Question: I'm a little stuck floating my tables.. I keep ending up with a gap between two tables which I'd like to remove. Could anyone explain how I can remove the gaps between the two vertical tables?
Here is an example of what I'm seeing and what isn't correct (The gaps):

HTML:
'''
<head>
<meta charset="UTF-8" />
<link href="css/main.css" type="text/css" rel="stylesheet">
</head>
<body>
<table class="spec-table">
<tbody>
<tr class="spec-name">
<td>Technical details</td>
</tr>
<tr class="spec-features">
<td class="spec-features-name">TV tuner integrated</td>
<td class="spec-features-value">N</td>
<tr>
<tr class="spec-features">
<td class="spec-features-name">Cooling type</td>
<td class="spec-features-value">active</td>
<tr>
<tr class="spec-features">
<td class="spec-features-name">Form factor</td>
<td class="spec-features-value">ATX</td>
<tr>
<tr class="spec-features">
<td class="spec-features-name">Number of processors installed</td>
<td class="spec-features-value">1</td>
<tr>
<tr class="spec-features">
<td class="spec-features-name">Fill rate</td>
<td class="spec-features-value">28.8 billion texels/sec</td>
<tr>
<tr class="spec-features">
<td class="spec-features-name">Graphics adapter family</td>
<td class="spec-features-value">NVIDIA</td>
<tr>
<tr class="spec-features">
<td class="spec-features-name">Maximum operating temperature</td>
<td class="spec-features-value">98 degC</td>
<tr>
</tbody>
</table>
<table class="spec-table">
<tbody>
<tr class="spec-name">
<td>Processor</td>
</tr>
<tr class="spec-features">
<td class="spec-features-name">Graphics processor</td>
<td class="spec-features-value">GeForce GT 640</td>
<tr>
<tr class="spec-features">
<td class="spec-features-name">Maximum resolution</td>
<td class="spec-features-value">2560 x 1600 pixels</td>
<tr>
<tr class="spec-features">
<td class="spec-features-name">Graphics processor family</td>
<td class="spec-features-value">NVIDIA</td>
<tr>
<tr class="spec-features">
<td class="spec-features-name">Processor clock speed</td>
<td class="spec-features-value">901 MHz</td>
<tr>
<tr class="spec-features">
<td class="spec-features-name">Shader clock</td>
<td class="spec-features-value">1802 MHz</td>
<tr>
<tr class="spec-features">
<td class="spec-features-name">Graphics adapter RAMDAC</td>
<td class="spec-features-value">400 MHz</td>
<tr>
<tr class="spec-features">
<td class="spec-features-name">Parallel processing technology support</td>
<td class="spec-features-value">N</td>
<tr>
<tr class="spec-features">
<td class="spec-features-name">Maximum analog resolution</td>
<td class="spec-features-value">2048 x 1536 pixels</td>
<tr>
<tr class="spec-features">
<td class="spec-features-name">Maximum digital resolution</td>
<td class="spec-features-value">2560 x 1600 pixels</td>
<tr>
<tr class="spec-features">
<td class="spec-features-name">Stream processors</td>
<td class="spec-features-value">384</td>
<tr>
</tbody>
</table>
<table class="spec-table">
<tbody>
<tr class="spec-name">
<td>Memory</td>
</tr>
<tr class="spec-features">
<td class="spec-features-name">Discrete graphics adapter memory</td>
<td class="spec-features-value">2048 MB</td>
<tr>
<tr class="spec-features">
<td class="spec-features-name">Graphics adapter memory type</td>
<td class="spec-features-value">DDR3-SDRAM</td>
<tr>
<tr class="spec-features">
<td class="spec-features-name">Memory bus</td>
<td class="spec-features-value">128 bit</td>
<tr>
<tr class="spec-features">
<td class="spec-features-name">Memory clock speed</td>
<td class="spec-features-value">1782 MHz</td>
<tr>
<tr class="spec-features">
<td class="spec-features-name">Memory bandwidth (max)</td>
<td class="spec-features-value">28.5 GB/s</td>
<tr>
</tbody>
</table>
<table class="spec-table">
<tbody>
<tr class="spec-name">
<td>System requirements</td>
</tr>
<tr class="spec-features">
<td class="spec-features-name">Mac compatibility</td>
<td class="spec-features-value">N</td>
<tr>
<tr class="spec-features">
<td class="spec-features-name">Minimum system power supply</td>
<td class="spec-features-value">350 W</td>
<tr>
</tbody>
</table>
<table class="spec-table">
<tbody>
<tr class="spec-name">
<td>Ports & interfaces</td>
</tr>
<tr class="spec-features">
<td class="spec-features-name">Interface type</td>
<td class="spec-features-value">PCI Express 3.0</td>
<tr>
<tr class="spec-features">
<td class="spec-features-name">DVI-D ports quantity</td>
<td class="spec-features-value">2</td>
<tr>
<tr class="spec-features">
<td class="spec-features-name">VGA (D-Sub) ports quantity</td>
<td class="spec-features-value">1</td>
<tr>
<tr class="spec-features">
<td class="spec-features-name">DVI port</td>
<td class="spec-features-value">2</td>
<tr>
<tr class="spec-features">
<td class="spec-features-name">HDMI ports quantity</td>
<td class="spec-features-value">1</td>
<tr>
</tbody>
</table>
<table class="spec-table">
<tbody>
<tr class="spec-name">
<td>Weight & dimensions</td>
</tr>
<tr class="spec-features">
<td class="spec-features-name">Number of slots</td>
<td class="spec-features-value">2</td>
<tr>
</tbody>
</table>
<table class="spec-table">
<tbody>
<tr class="spec-name">
<td>Video</td>
</tr>
<tr class="spec-features">
<td class="spec-features-name">PhysX</td>
<td class="spec-features-value">Yes</td>
<tr>
<tr class="spec-features">
<td class="spec-features-name">CUDA</td>
<td class="spec-features-value">Yes</td>
<tr>
<tr class="spec-features">
<td class="spec-features-name">DirectX version</td>
<td class="spec-features-value">11</td>
<tr>
<tr class="spec-features">
<td class="spec-features-name">Shader model version</td>
<td class="spec-features-value">5.0</td>
<tr>
<tr class="spec-features">
<td class="spec-features-name">OpenGL version</td>
<td class="spec-features-value">4.2</td>
<tr>
<tr class="spec-features">
<td class="spec-features-name">HDMI</td>
<td class="spec-features-value">Yes</td>
<tr>
<tr class="spec-features">
<td class="spec-features-name">HDMI version</td>
<td class="spec-features-value">1.4a</td>
<tr>
<tr class="spec-features">
<td class="spec-features-name">Full HD</td>
<td class="spec-features-value">Yes</td>
<tr>
<tr class="spec-features">
<td class="spec-features-name">Dual Link DVI</td>
<td class="spec-features-value">Yes</td>
<tr>
<tr class="spec-features">
<td class="spec-features-name">HDCP</td>
<td class="spec-features-value">Yes</td>
<tr>
<tr class="spec-features">
<td class="spec-features-name">CUDA cores</td>
<td class="spec-features-value">384</td>
<tr>
<tr class="spec-features">
<td class="spec-features-name">3D Vision</td>
<td class="spec-features-value">Y</td>
<tr>
</tbody>
</table>
<table class="spec-table">
<tbody>
<tr class="spec-name">
<td>Operating system/software</td>
</tr>
<tr class="spec-features">
<td class="spec-features-name">Windows operating systems supported</td>
<td class="spec-features-value">Yes</td>
<tr>
<tr class="spec-features">
<td class="spec-features-name">Mac operating systems supported</td>
<td class="spec-features-value">N</td>
<tr>
<tr class="spec-features">
<td class="spec-features-name">Linux operating systems supported</td>
<td class="spec-features-value">Yes</td>
<tr>
</tbody>
</table>
<table class="spec-table">
<tbody>
<tr class="spec-name">
<td>Packaging content</td>
</tr>
<tr class="spec-features">
<td class="spec-features-name">User guide</td>
<td class="spec-features-value">Yes</td>
<tr>
</tbody>
</table>
</body>
</html>
'''
CSS:
'''
* {
font-family: Helvetica;
}
body {
width: 700px;
}
.spec-table {
font-size: 11px;
width: 330px;
float: left;
}
.spec-table .spec-name {
font-weight: bold;
color: #373333;
padding-bottom: 20px;
}
.spec-table > tbody > .spec-features {
color: #4B4B4B;
width: 60%;
}
.spec-table .spec-features-name {
padding-left: 10px;
background: #eee;
height: 15px;
}
.spec-table .spec-features-value {
padding-left: 10px;
}
tr > td:first-child {
width: 200px;
}
'''
Here is a jsfiddle with my code in it: <URL>
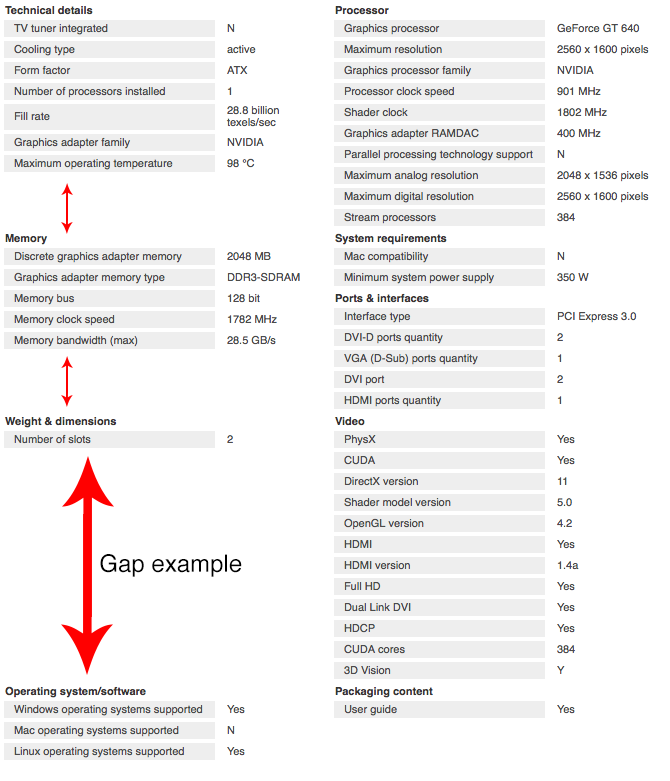
Answer: The problem is, that by floating the table, "one row" is always the same height.
If you want them clean on the left and on the right you have to wrap the left an the right part in seperate boxes and then float them.
'''
<div id="left">
<!-- All your left tables-->
<table class="spec-table">
...
</table>
...
</div>
<div id="right">
<!-- All your right tables -->
<table class="spec-table">
...
</table>
...
</div>
'''
And also adjust the css
'''
#left, #right {
float: left;
}
.spec-table {
font-size: 11px;
width: 330px;
}
'''
Here is a working fiddle: <URL>